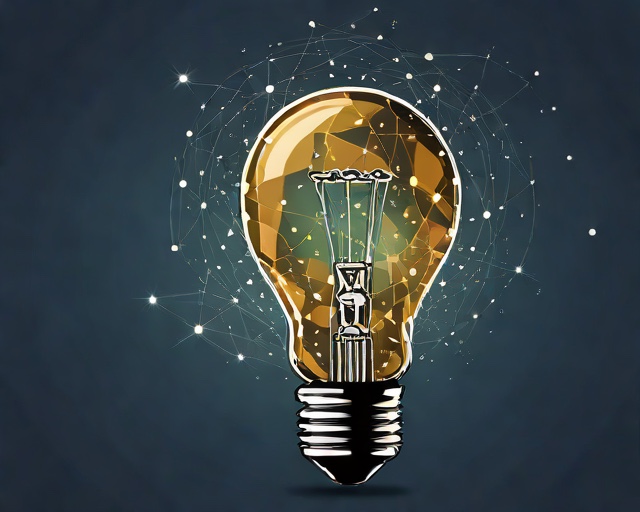
Category: Graduation